Question: Basically I want to achieve something like this:

but I have no idea how to do it, I tried with 2 labels to combine them but the result isn't that great..
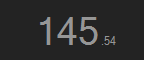
Answer: You need to draw the text from a different point of view, namely, the baseline:
'''
Public Class MyLabel
Inherits Label
<Browsable(False)> _
Public Overrides Property AutoSize As Boolean
Get
Return False
End Get
Set(value As Boolean)
'MyBase.AutoSize = value
End Set
End Property
Protected Overrides Sub OnPaint(e As PaintEventArgs)
'MyBase.OnPaint(e)
Dim fromLine As Integer = Me.ClientSize.Height * 0.75
Dim g As Graphics = e.Graphics
Dim fontParts() As String = Me.Text.Split(".")
Using bigFont As New Font(Me.Font.FontFamily, 20)
TextRenderer.DrawText(g, fontParts(0), bigFont, _
New Point(0, fromLine - GetBaseLine(bigFont, g)), _
Me.ForeColor, Color.Empty)
If fontParts.Length > 1 Then
Dim bigWidth As Integer = TextRenderer.MeasureText(g, fontParts(0), bigFont, _
Point.Empty, TextFormatFlags.NoPadding).Width
Using smallFont As New Font(Me.Font.FontFamily, 8)
TextRenderer.DrawText(g, "." & fontParts(1), smallFont, _
New Point(bigWidth + 3, fromLine - GetBaseLine(smallFont, g)), _
Me.ForeColor, Color.Empty)
End Using
End If
End Using
End Sub
Private Function GetBaseLine(fromFont As Font, g As Graphics) As Single
Dim fontHeight As Single = fromFont.GetHeight(g)
Dim lineSpacing As Single = fromFont.FontFamily.GetLineSpacing(fromFont.Style)
Dim cellAscent As Single = fromFont.FontFamily.GetCellAscent(fromFont.Style)
Return fontHeight * cellAscent / lineSpacing
End Function
End Class
'''
The code basically measures the height of the font from a line. In my example, I used the bottom 25% of the Label's client space to say, start drawing from this line: 'Me.ClientSize.Height * 0.75'.
For each font you use, you would have to measure that font's baseline and subtract that from your drawing line in order to offset your drawing position of the text.
Measuring an individual character's dimensions is not easy due to aliasing and glyph overhangs. I added a small padding between the big text and the small text: 'bigWidth + 3' to try to make it look good. If the big number ends in a 7, the distance looks a little off because the stem of the 7 is angled.
Result: